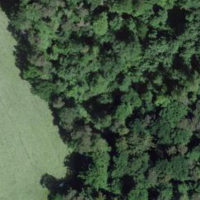
EUNIS habitat code: 44
Species observed at this site:
Fragaria vesca
Corylus avellana
Sorbus aucuparia